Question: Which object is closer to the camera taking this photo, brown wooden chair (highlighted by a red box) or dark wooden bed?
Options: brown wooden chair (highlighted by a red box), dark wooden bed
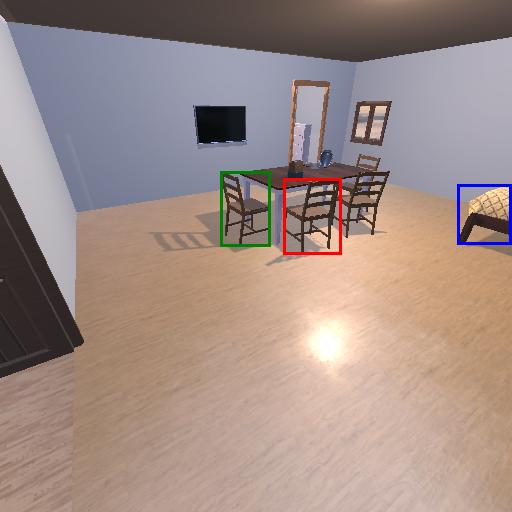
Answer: brown wooden chair (highlighted by a red box)